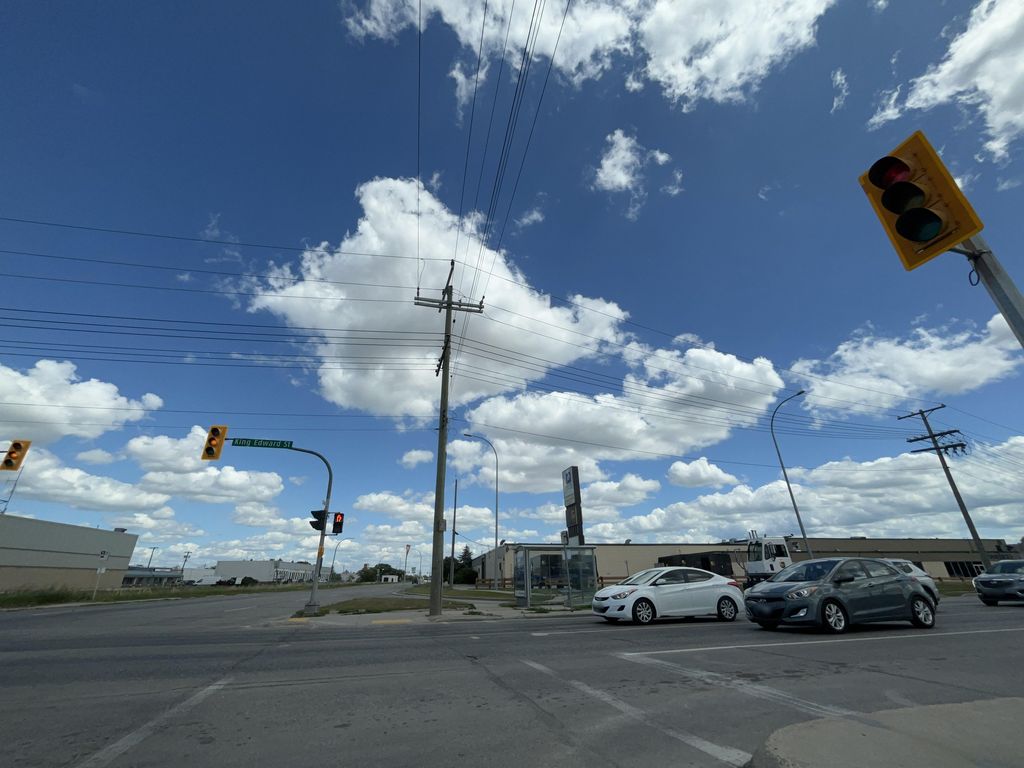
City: winnipeg